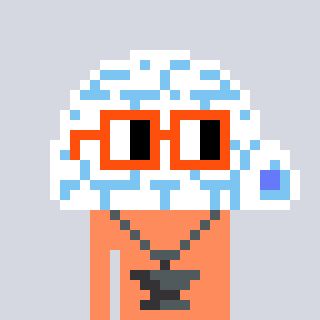
a pixel art character with square orange glasses, a igloo-shaped head and a peachy-colored body on a cool background